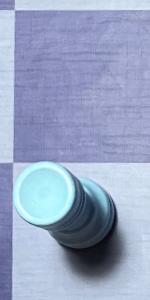
Label: Rook_White